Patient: sex M, age 52
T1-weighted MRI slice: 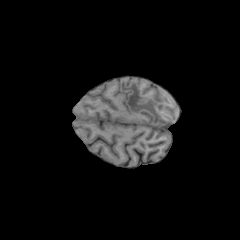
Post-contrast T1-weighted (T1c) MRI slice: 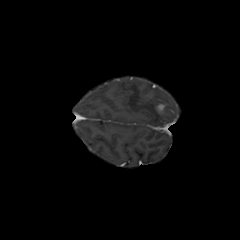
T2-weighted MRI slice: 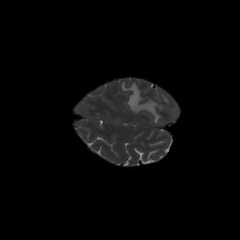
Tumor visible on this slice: yes
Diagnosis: Glioblastoma, IDH-wildtype
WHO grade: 4